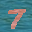
Label: 7